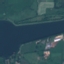
Land use / land cover class: River